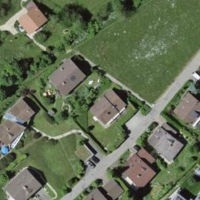
EUNIS habitat code: 55
Species observed at this site:
Prunus spinosa
Plantago lanceolata
Crocus vernus